Field crop: maize
Growth stage: 2
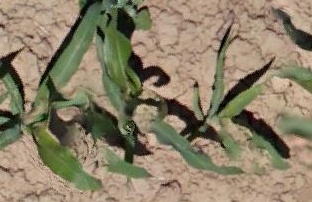
Species: maize